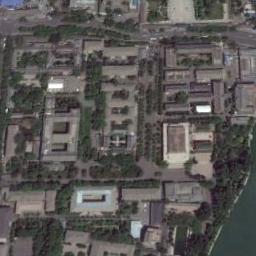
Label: palace